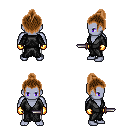
a pixel art fantasy rpg character, male body template, dark elf, purple skin, gray robe, white pants, brown short topknot hairstyle, gold gloves, dagger, four views (front, back, left, right), 2x2 character sprite sheet, small pixel art, hard edges, no anti-aliasing